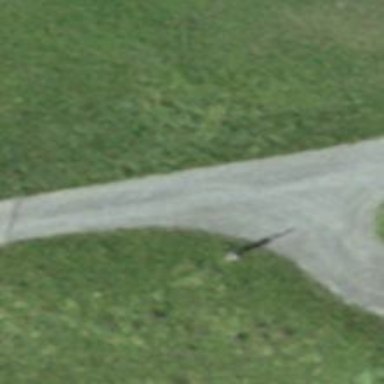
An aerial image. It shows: Guidepost providing information.